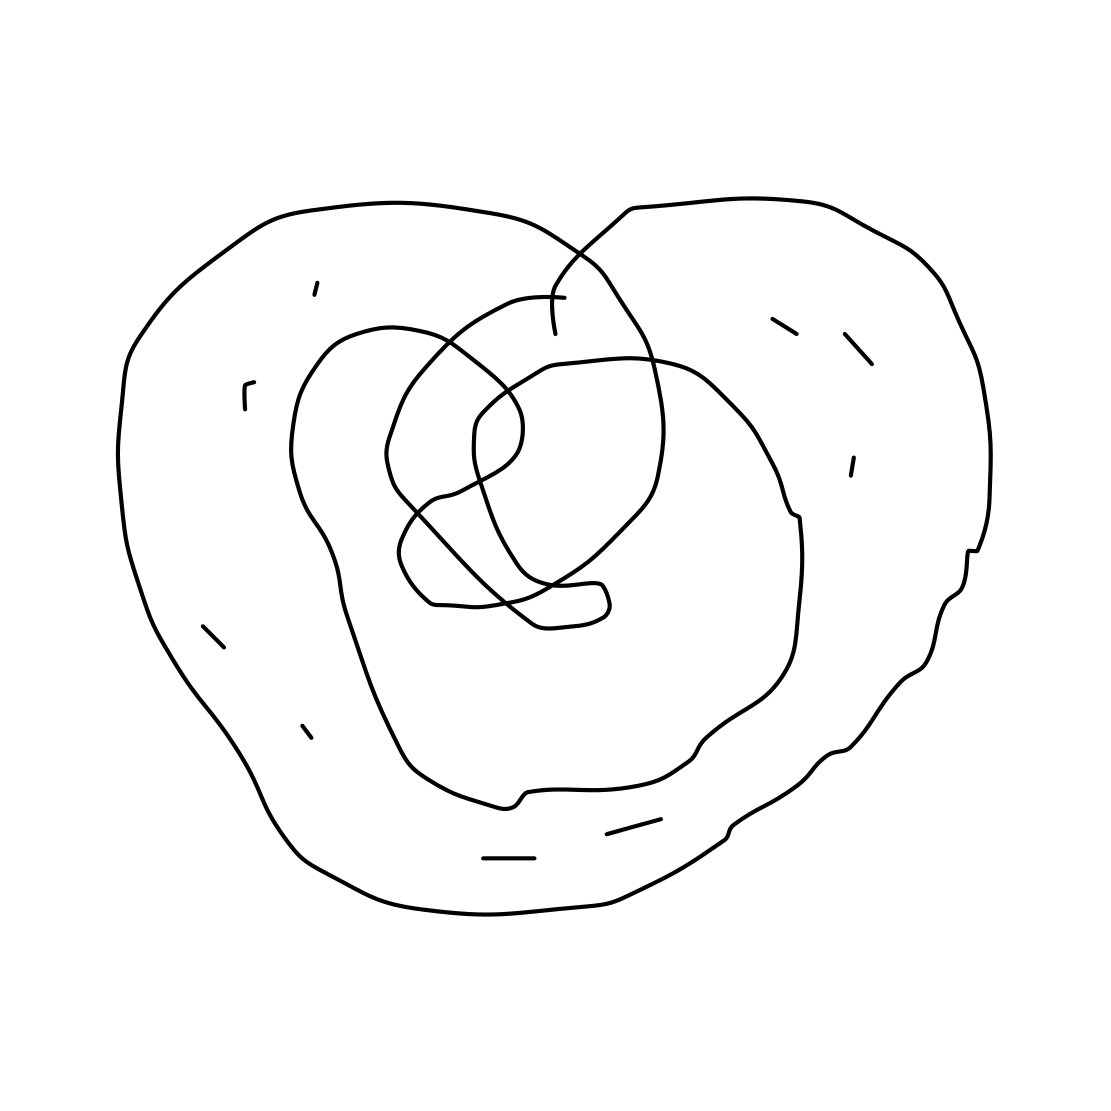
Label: pretzel